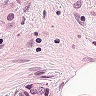
Metastatic tissue present: yes